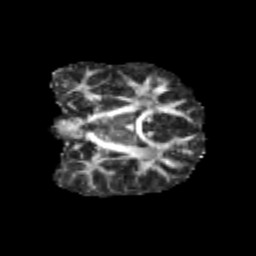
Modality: FA
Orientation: coronal
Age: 9
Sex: male
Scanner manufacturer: siemens
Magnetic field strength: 3 T
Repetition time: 3.8 s
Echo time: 0.07 s